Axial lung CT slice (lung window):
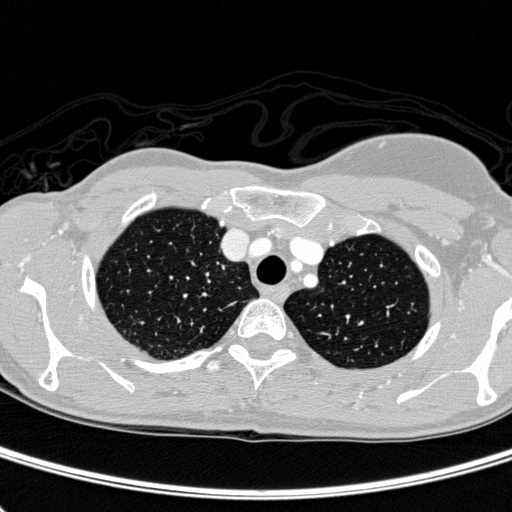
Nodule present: no